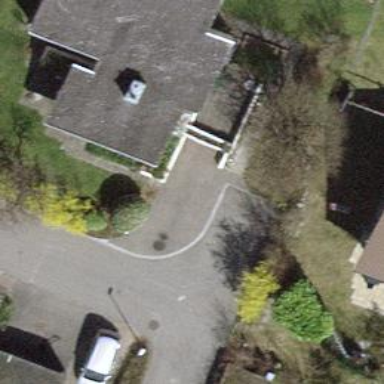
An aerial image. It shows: Building with flat roof.